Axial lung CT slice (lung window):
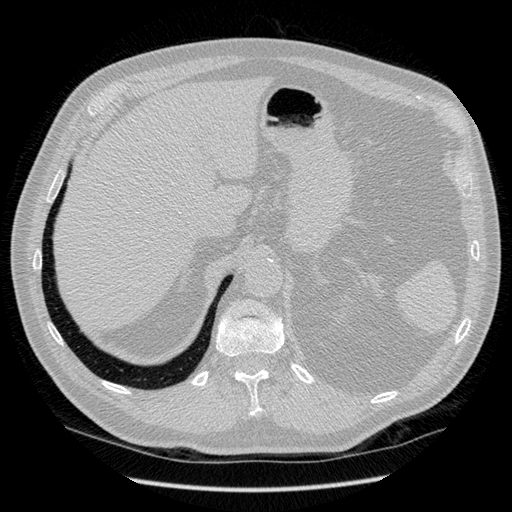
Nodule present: no